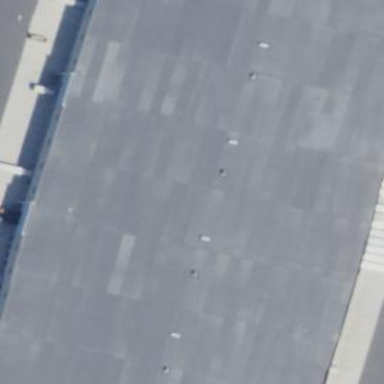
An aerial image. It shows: Warehouse building.